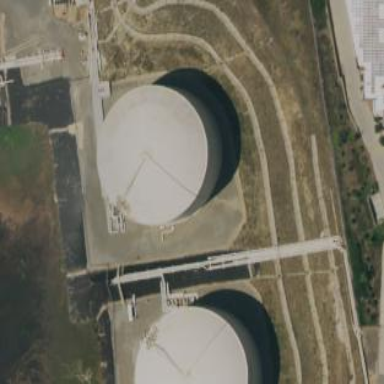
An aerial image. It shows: Storage tank which is man-made.